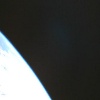
Label: space